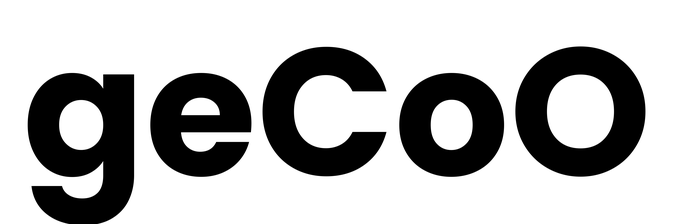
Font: Poppins-Bold